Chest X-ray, PA view. Patient: 47 years old, sex F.
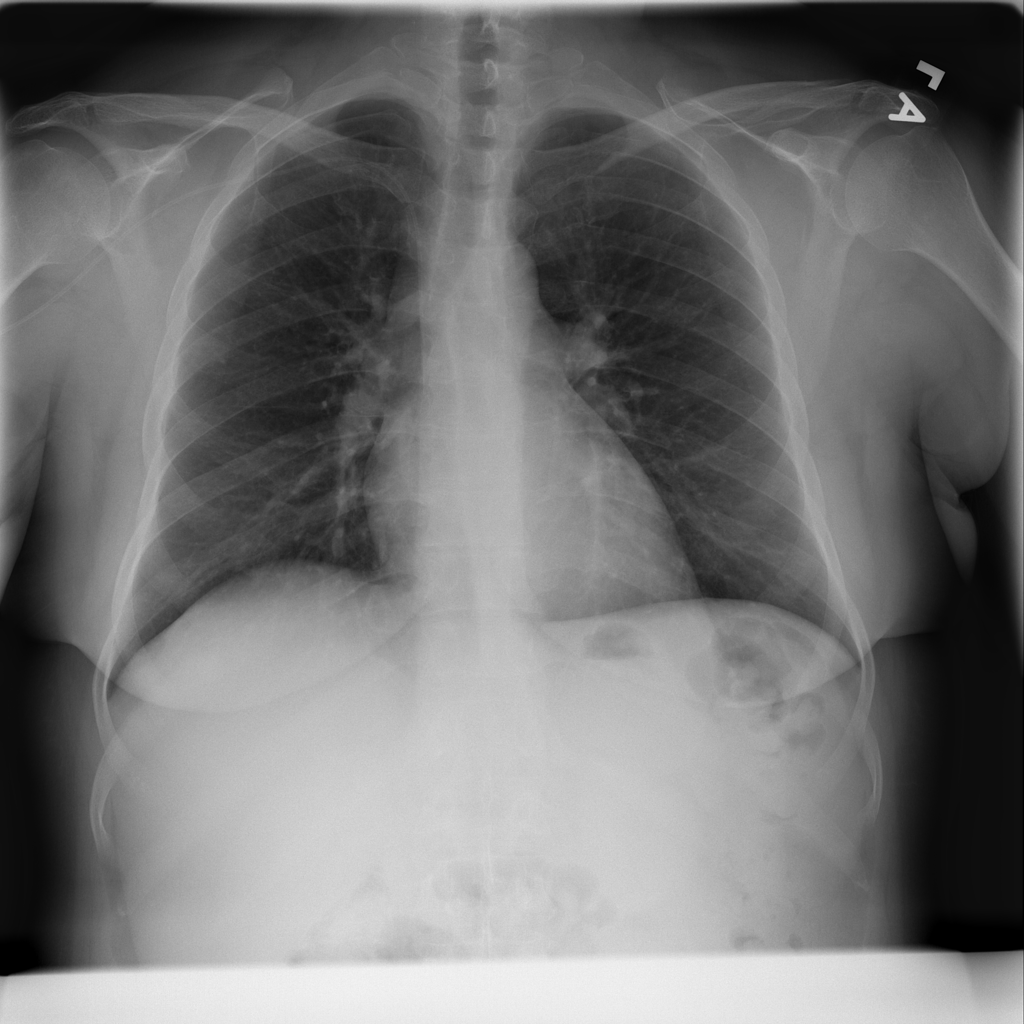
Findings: No Finding